九年级 · 解析几何
已知二次函数 $y=a x^{2}-2 a x-8 a$ ( $a$ 为常数) 经过点 $C(0,2)$,图象与 $x$ 轴交于点 $A 、 B(A$ 在 $B$ 的左边 $)$, 连接 $B C$, 点 $P$ 是抛物线图象在第一象限内的一点, 过点 $P$ 作 $P Q \perp B C$ 交于点 $Q$, 若 $P Q$ 取得最大值, 则此时点 $P$ 的横坐标为 ( )

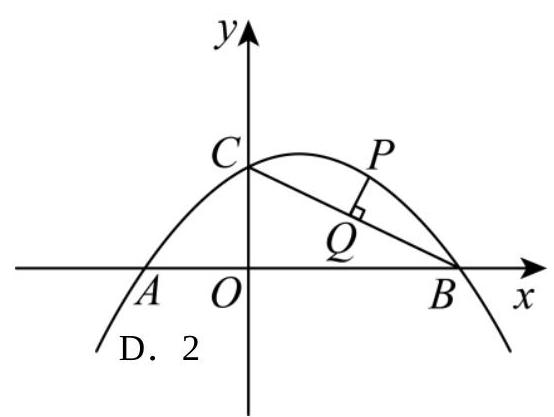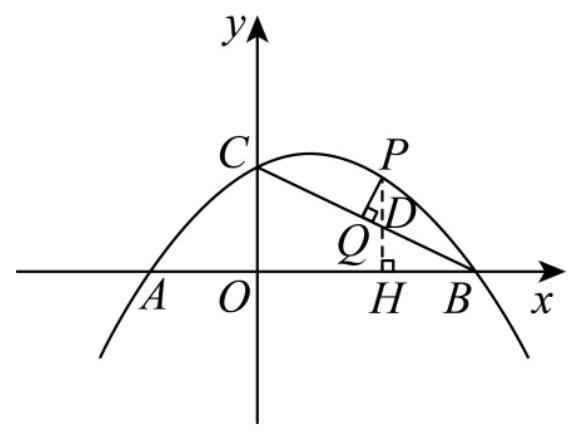
A. $\frac{1}{2}$
B. $\frac{\sqrt{5}-1}{2}$
C. 1

答案: D
解析: 作 $P H \perp x$ 于点 $H$, 交 $B A$ 于 $D$, 可推证 $\angle P D Q=\angle B D H=\angle B C O$, 说明 $\angle P D Q$ 的函数值一定, $P D$ 最大时, $P Q$ 满足最大; 待定系数法确定直线 $B C$ 解析式 $y=-\frac{1}{2} x+2$,设点 $P$ 坐标, 表示出 $P D$, 运用二次函数最值, 确定点坐标即可.

【详解】解: $\because$ 图象经过点 $C(0,2)$,

$\therefore-8 a=2$,

$\therefore a=-\frac{1}{4}$,

将 $a$ 代入关系式得, $y=-\frac{1}{4} x^{2}+\frac{1}{2} x+2$,

令 $y=0$, 即 $-\frac{1}{4} x^{2}+\frac{1}{2} x+2=0$,

解得, $x_{1}=-2, x_{2}=4$,

$\therefore A(-2,0), \quad B(4,0)$,

$\therefore O C=2, \quad O B=4, \quad B C=\sqrt{2^{2}+4^{2}}=2 \sqrt{5}$,

设 $B C$ 解析式 $y=k x+h(k \neq 0)$, 得

$\left\{\begin{array}{l}h=2 \\ 4 k+2=0\end{array}\right.$, 解得 $\left\{\begin{array}{l}k=-\frac{1}{2} \\ h=2\end{array}\right.$

$\therefore y=-\frac{1}{2} x+2$,

作 $P H \perp x$ 于点 $H$, 交 $B A$ 于 $D$, 则 $\angle P H B=\angle C O B=90^{\circ}$

$\therefore P H / / C O$

$\therefore \angle P D Q=\angle B D H=\angle B C O$,

$\therefore \sin \angle P D Q=\sin \angle B C O=\frac{4}{2 \sqrt{5}}=\frac{2 \sqrt{5}}{5}$,

$\therefore P D$ 最大时, $P Q$ 满足最大,

设点 $P\left(m,-\frac{1}{4} m^{2}+\frac{1}{2} m+2\right)$, 则点 $D\left(m,-\frac{1}{2} m+2\right)$,

$\therefore P D=-\frac{1}{4} m^{2}+\frac{1}{2} m+2-\left(-\frac{1}{2} m+2\right)=-\frac{1}{4} m^{2}+m=-\frac{1}{4}(m-2)^{2}+1$

$\therefore$ 当 $m=2$ 时, $P Q$ 有最大值.

故选: D.

【点睛】本题考查了二次函数的性质的应用, 锐角三角函数, 平行线的性质, 待定系数法确定函数解析式，由三角函数确定线段间的数量关系是解题关键.